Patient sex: M
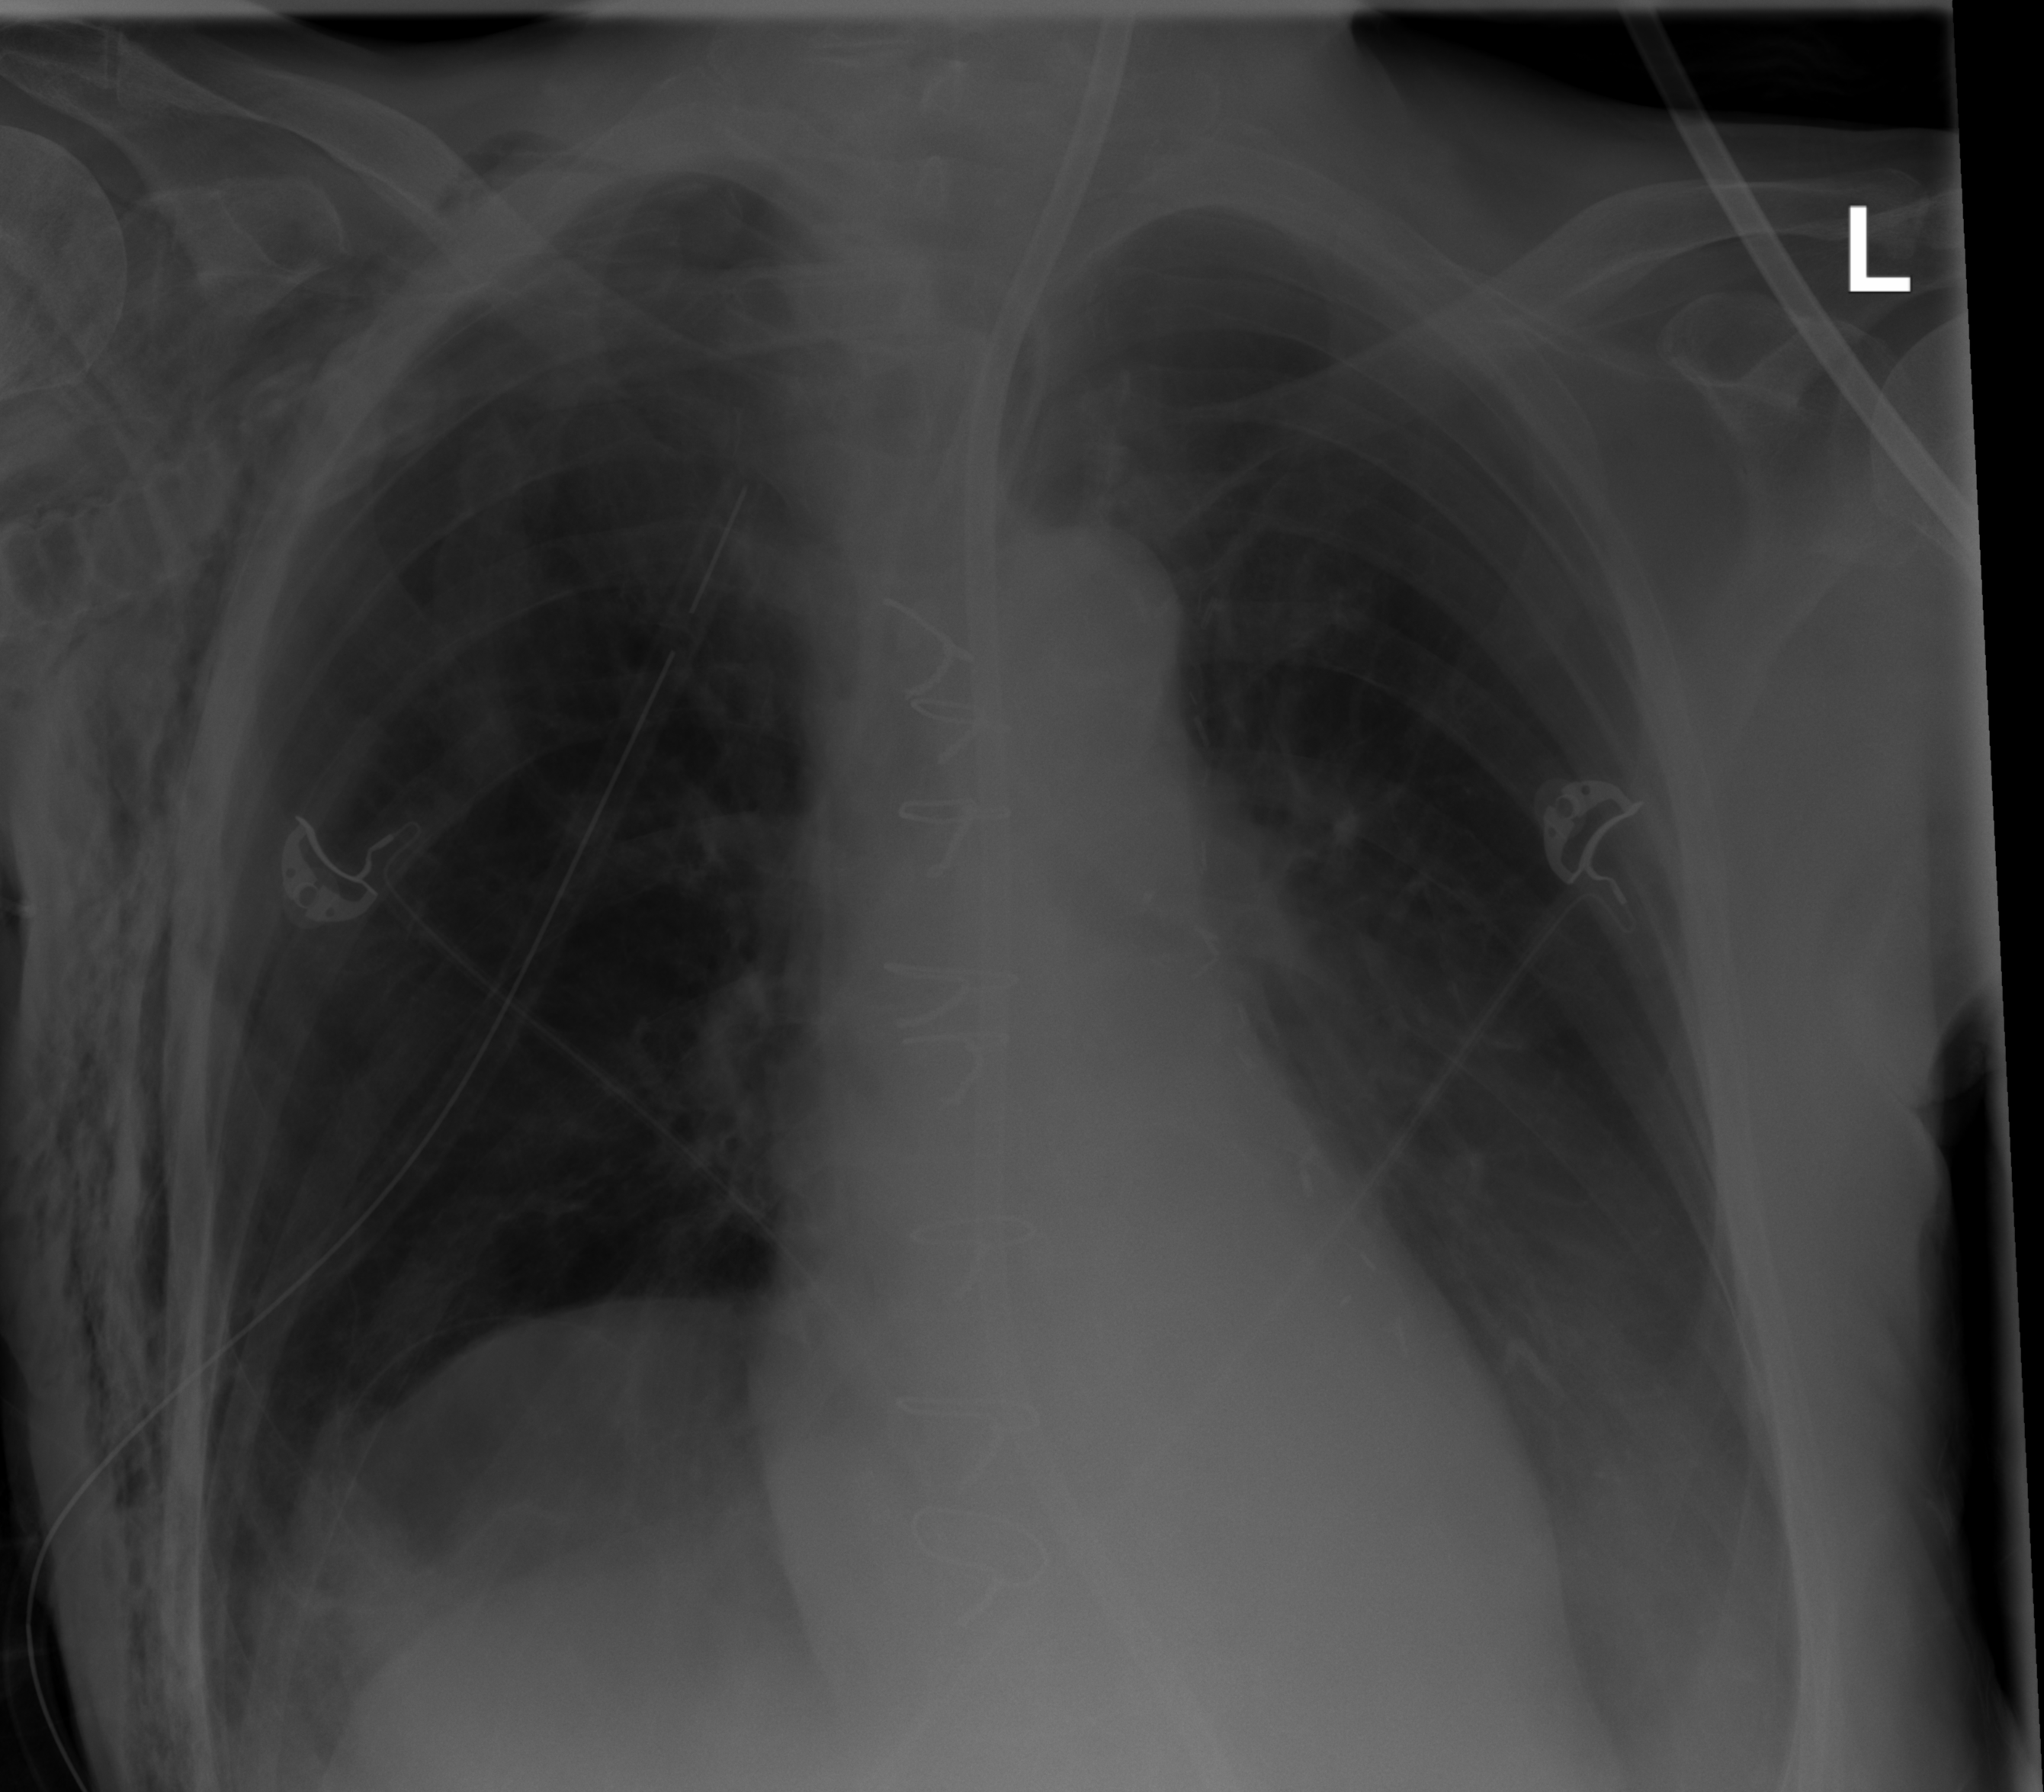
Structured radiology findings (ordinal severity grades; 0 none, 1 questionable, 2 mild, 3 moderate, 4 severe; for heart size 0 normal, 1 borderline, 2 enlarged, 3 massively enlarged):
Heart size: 0
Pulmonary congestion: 0
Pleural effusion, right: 2
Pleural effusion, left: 2
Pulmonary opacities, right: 0
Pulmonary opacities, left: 0
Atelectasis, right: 2
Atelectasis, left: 2